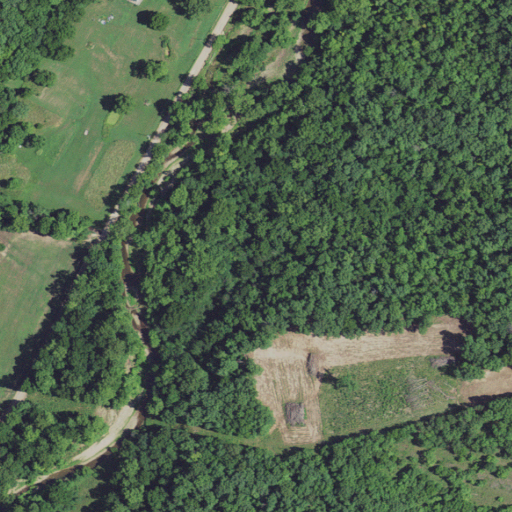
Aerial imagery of valley in Missouri named Markham Hollow containing deciduous forest, pasture, open development, herbaceous wetlands, grassland, and woody wetlands